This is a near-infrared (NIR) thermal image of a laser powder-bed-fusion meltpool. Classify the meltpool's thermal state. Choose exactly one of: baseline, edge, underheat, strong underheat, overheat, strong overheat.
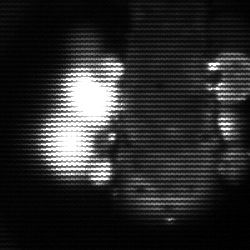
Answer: strong underheat